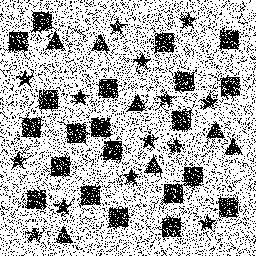
Squares: 21
Triangles: 7
Stars: 14
Total shapes: 42